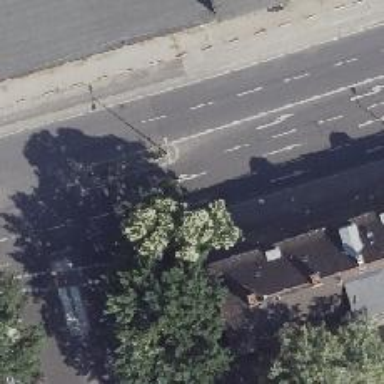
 with lane markings. This road is dual carriageway."